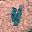
Label: 4